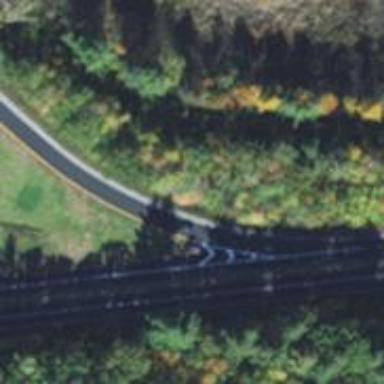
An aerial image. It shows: Asphalt trunk link road.